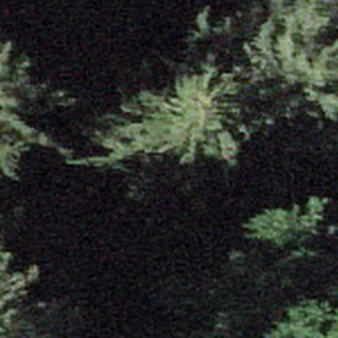
Label: other